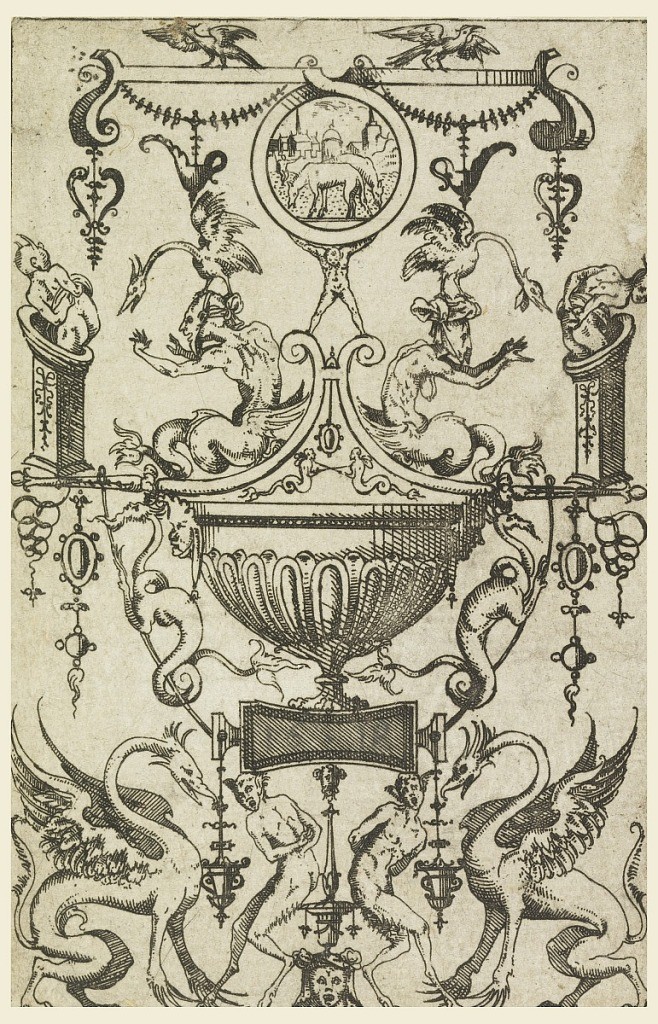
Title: Plate from Opus de ludicro picturae genere (A Work About the Playful Style of Painting)
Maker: Jacques Androuet Du Cerceau the Elder, French, ca. 1515 - after 1584
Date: ca. 1562
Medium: Engraving on white paper
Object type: Print
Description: A bird is shown in the center. Birds, griffins, satyrs, dragons, mermaids with masks. A medallion showing two horses grazing before a town.